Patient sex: F
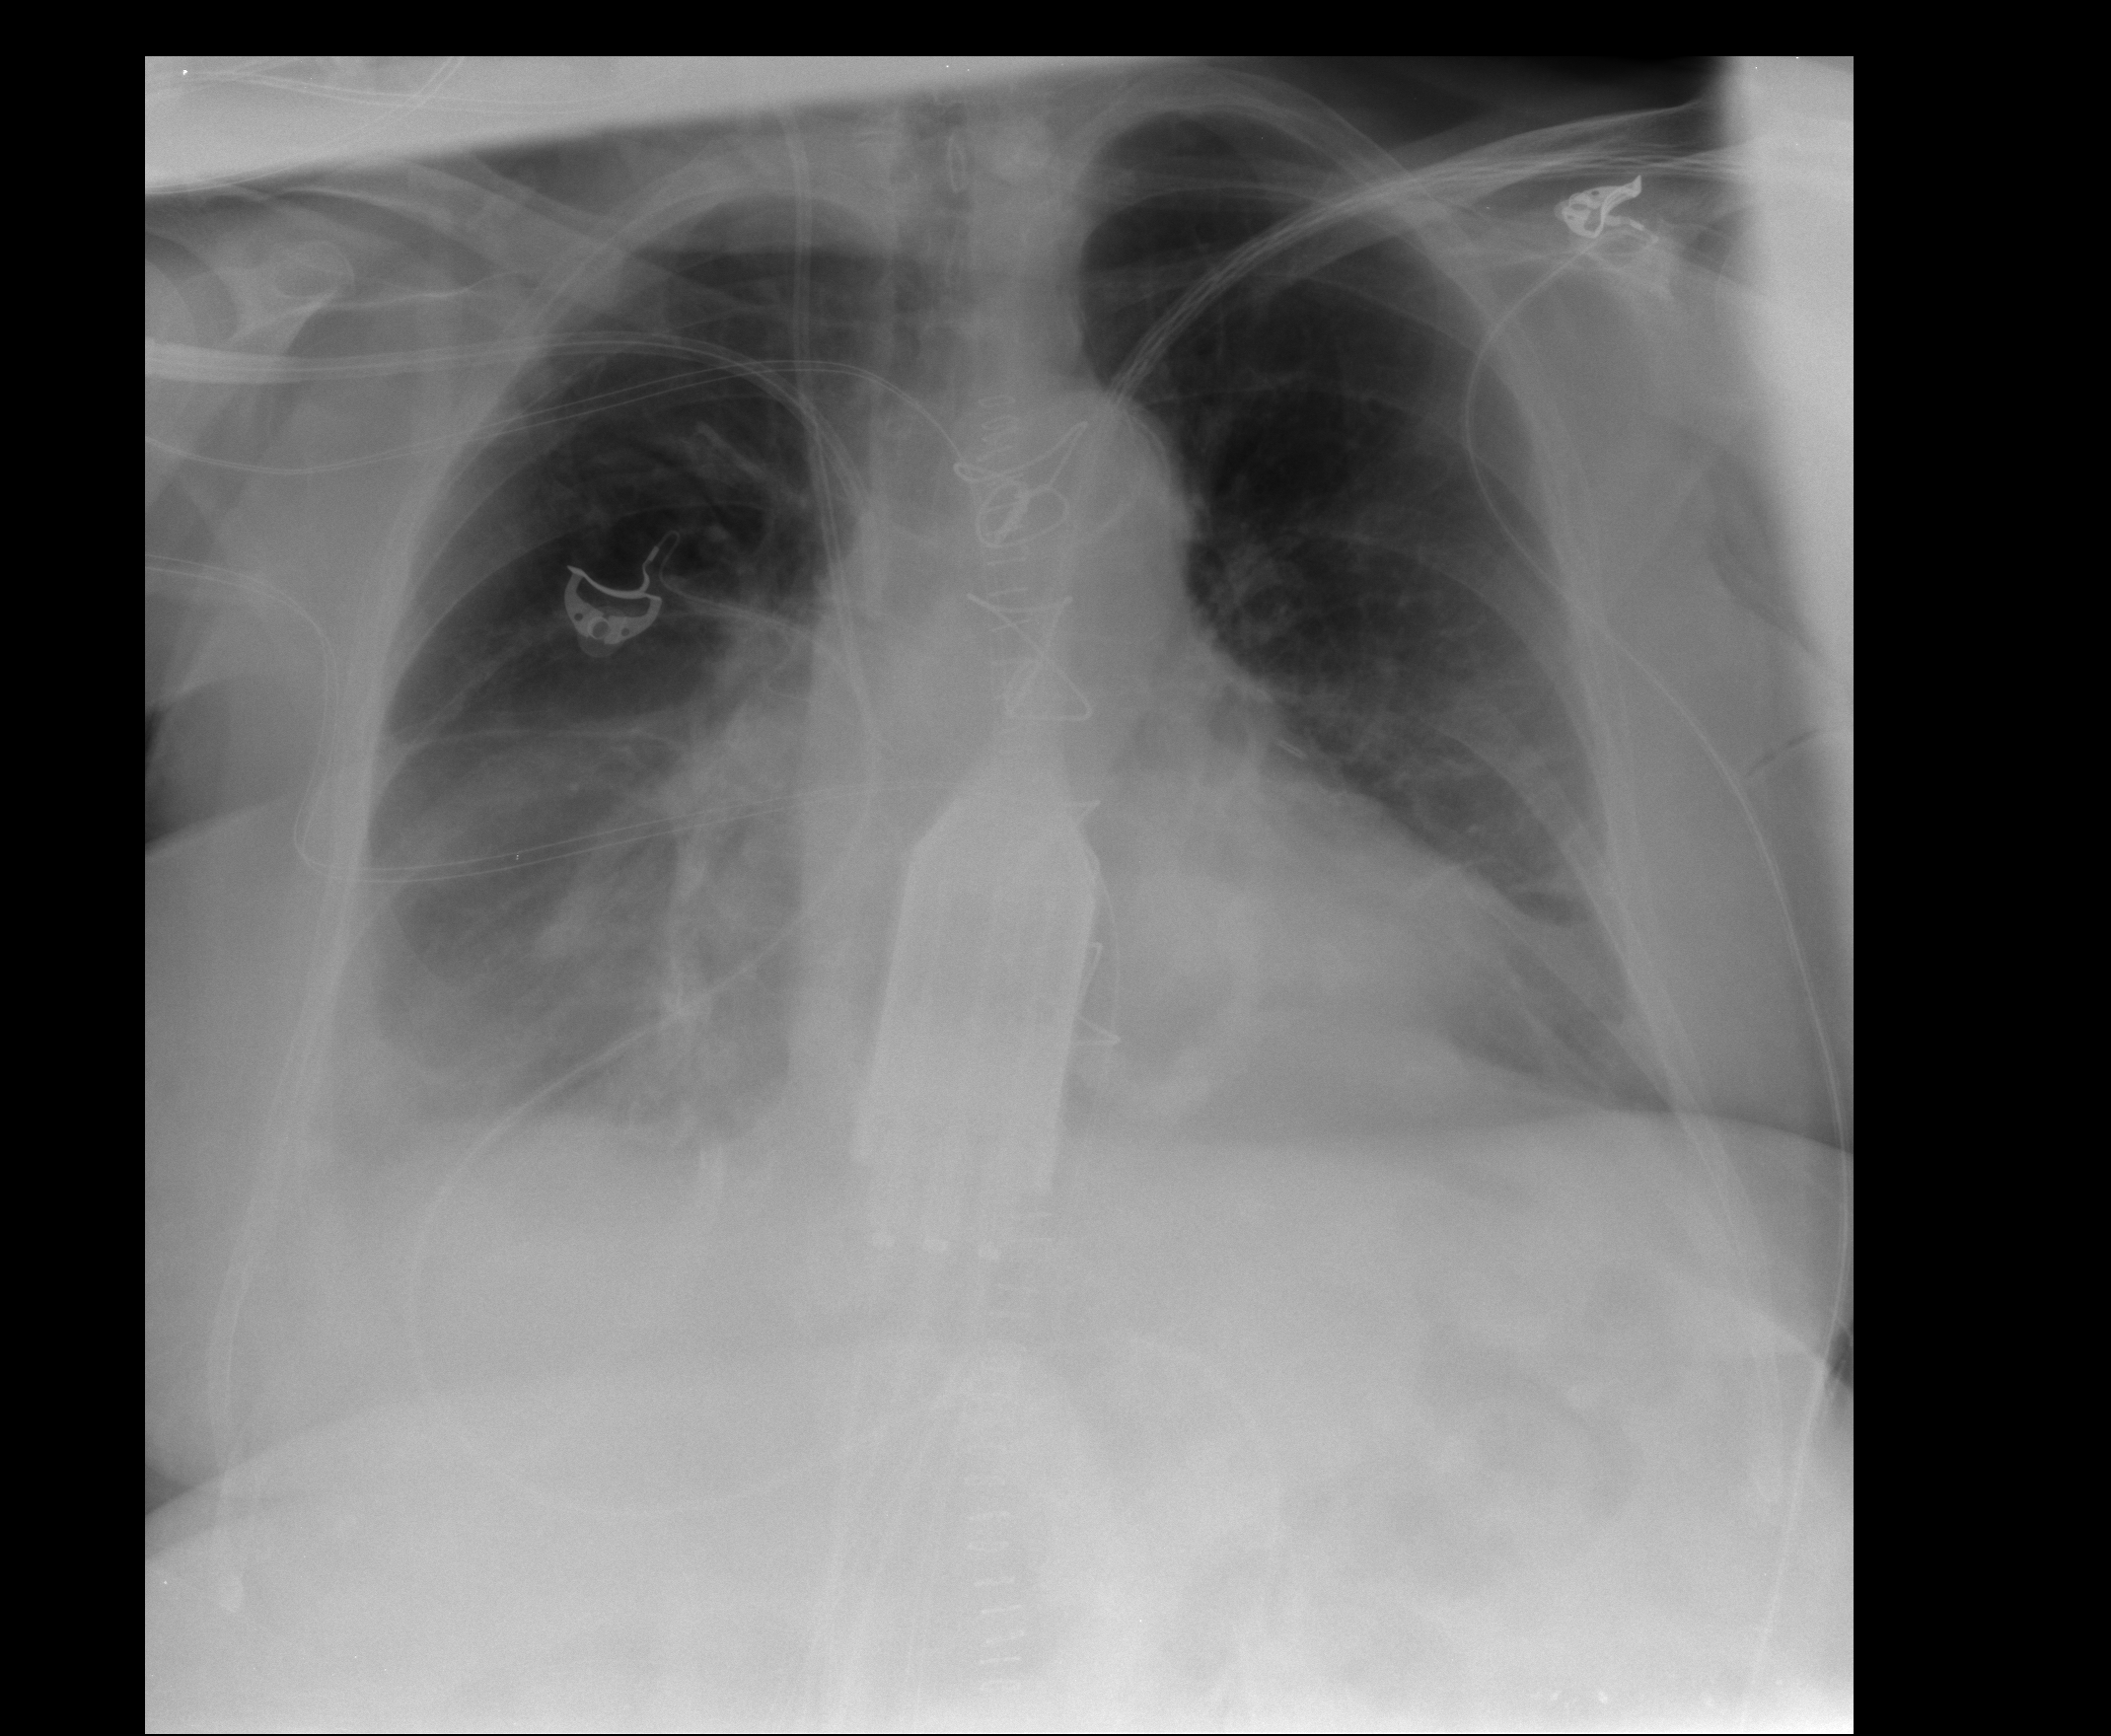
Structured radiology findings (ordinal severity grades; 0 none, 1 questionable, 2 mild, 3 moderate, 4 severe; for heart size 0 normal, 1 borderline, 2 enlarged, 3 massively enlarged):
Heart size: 2
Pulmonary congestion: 0
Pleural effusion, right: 2
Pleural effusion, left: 2
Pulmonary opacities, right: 2
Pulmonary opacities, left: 0
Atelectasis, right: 2
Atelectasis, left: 2